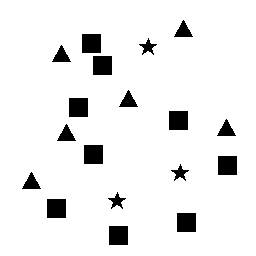
Squares: 9
Triangles: 6
Stars: 3
Total shapes: 18